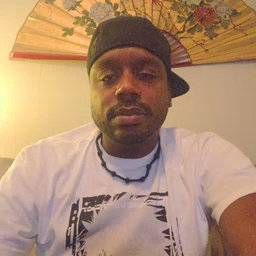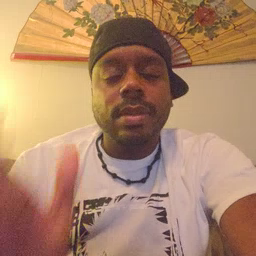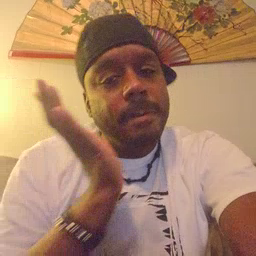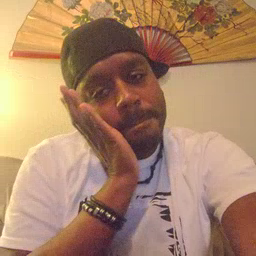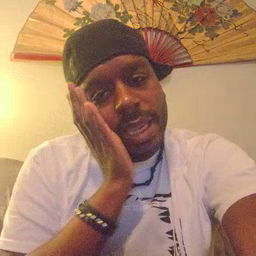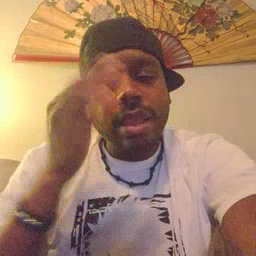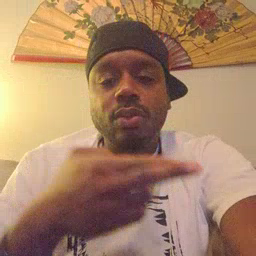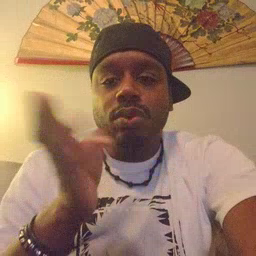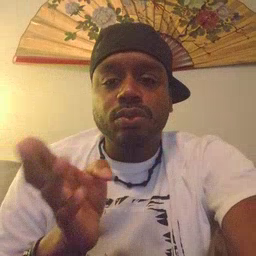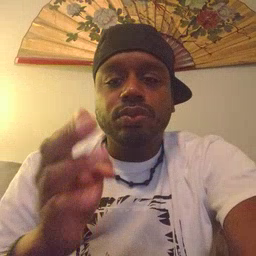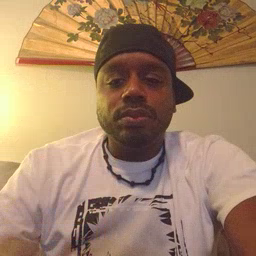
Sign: bedroom